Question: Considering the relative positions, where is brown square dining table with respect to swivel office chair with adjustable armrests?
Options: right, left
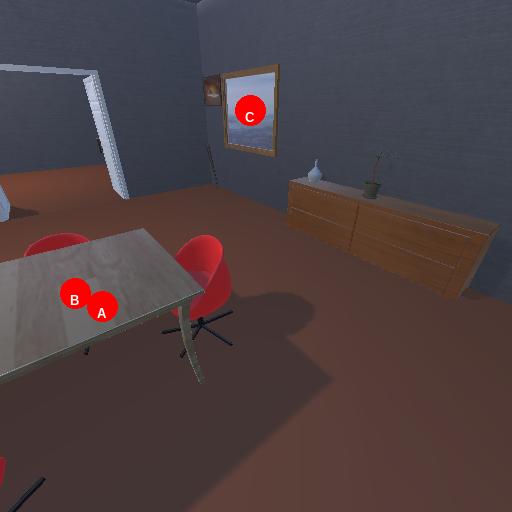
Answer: right